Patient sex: M
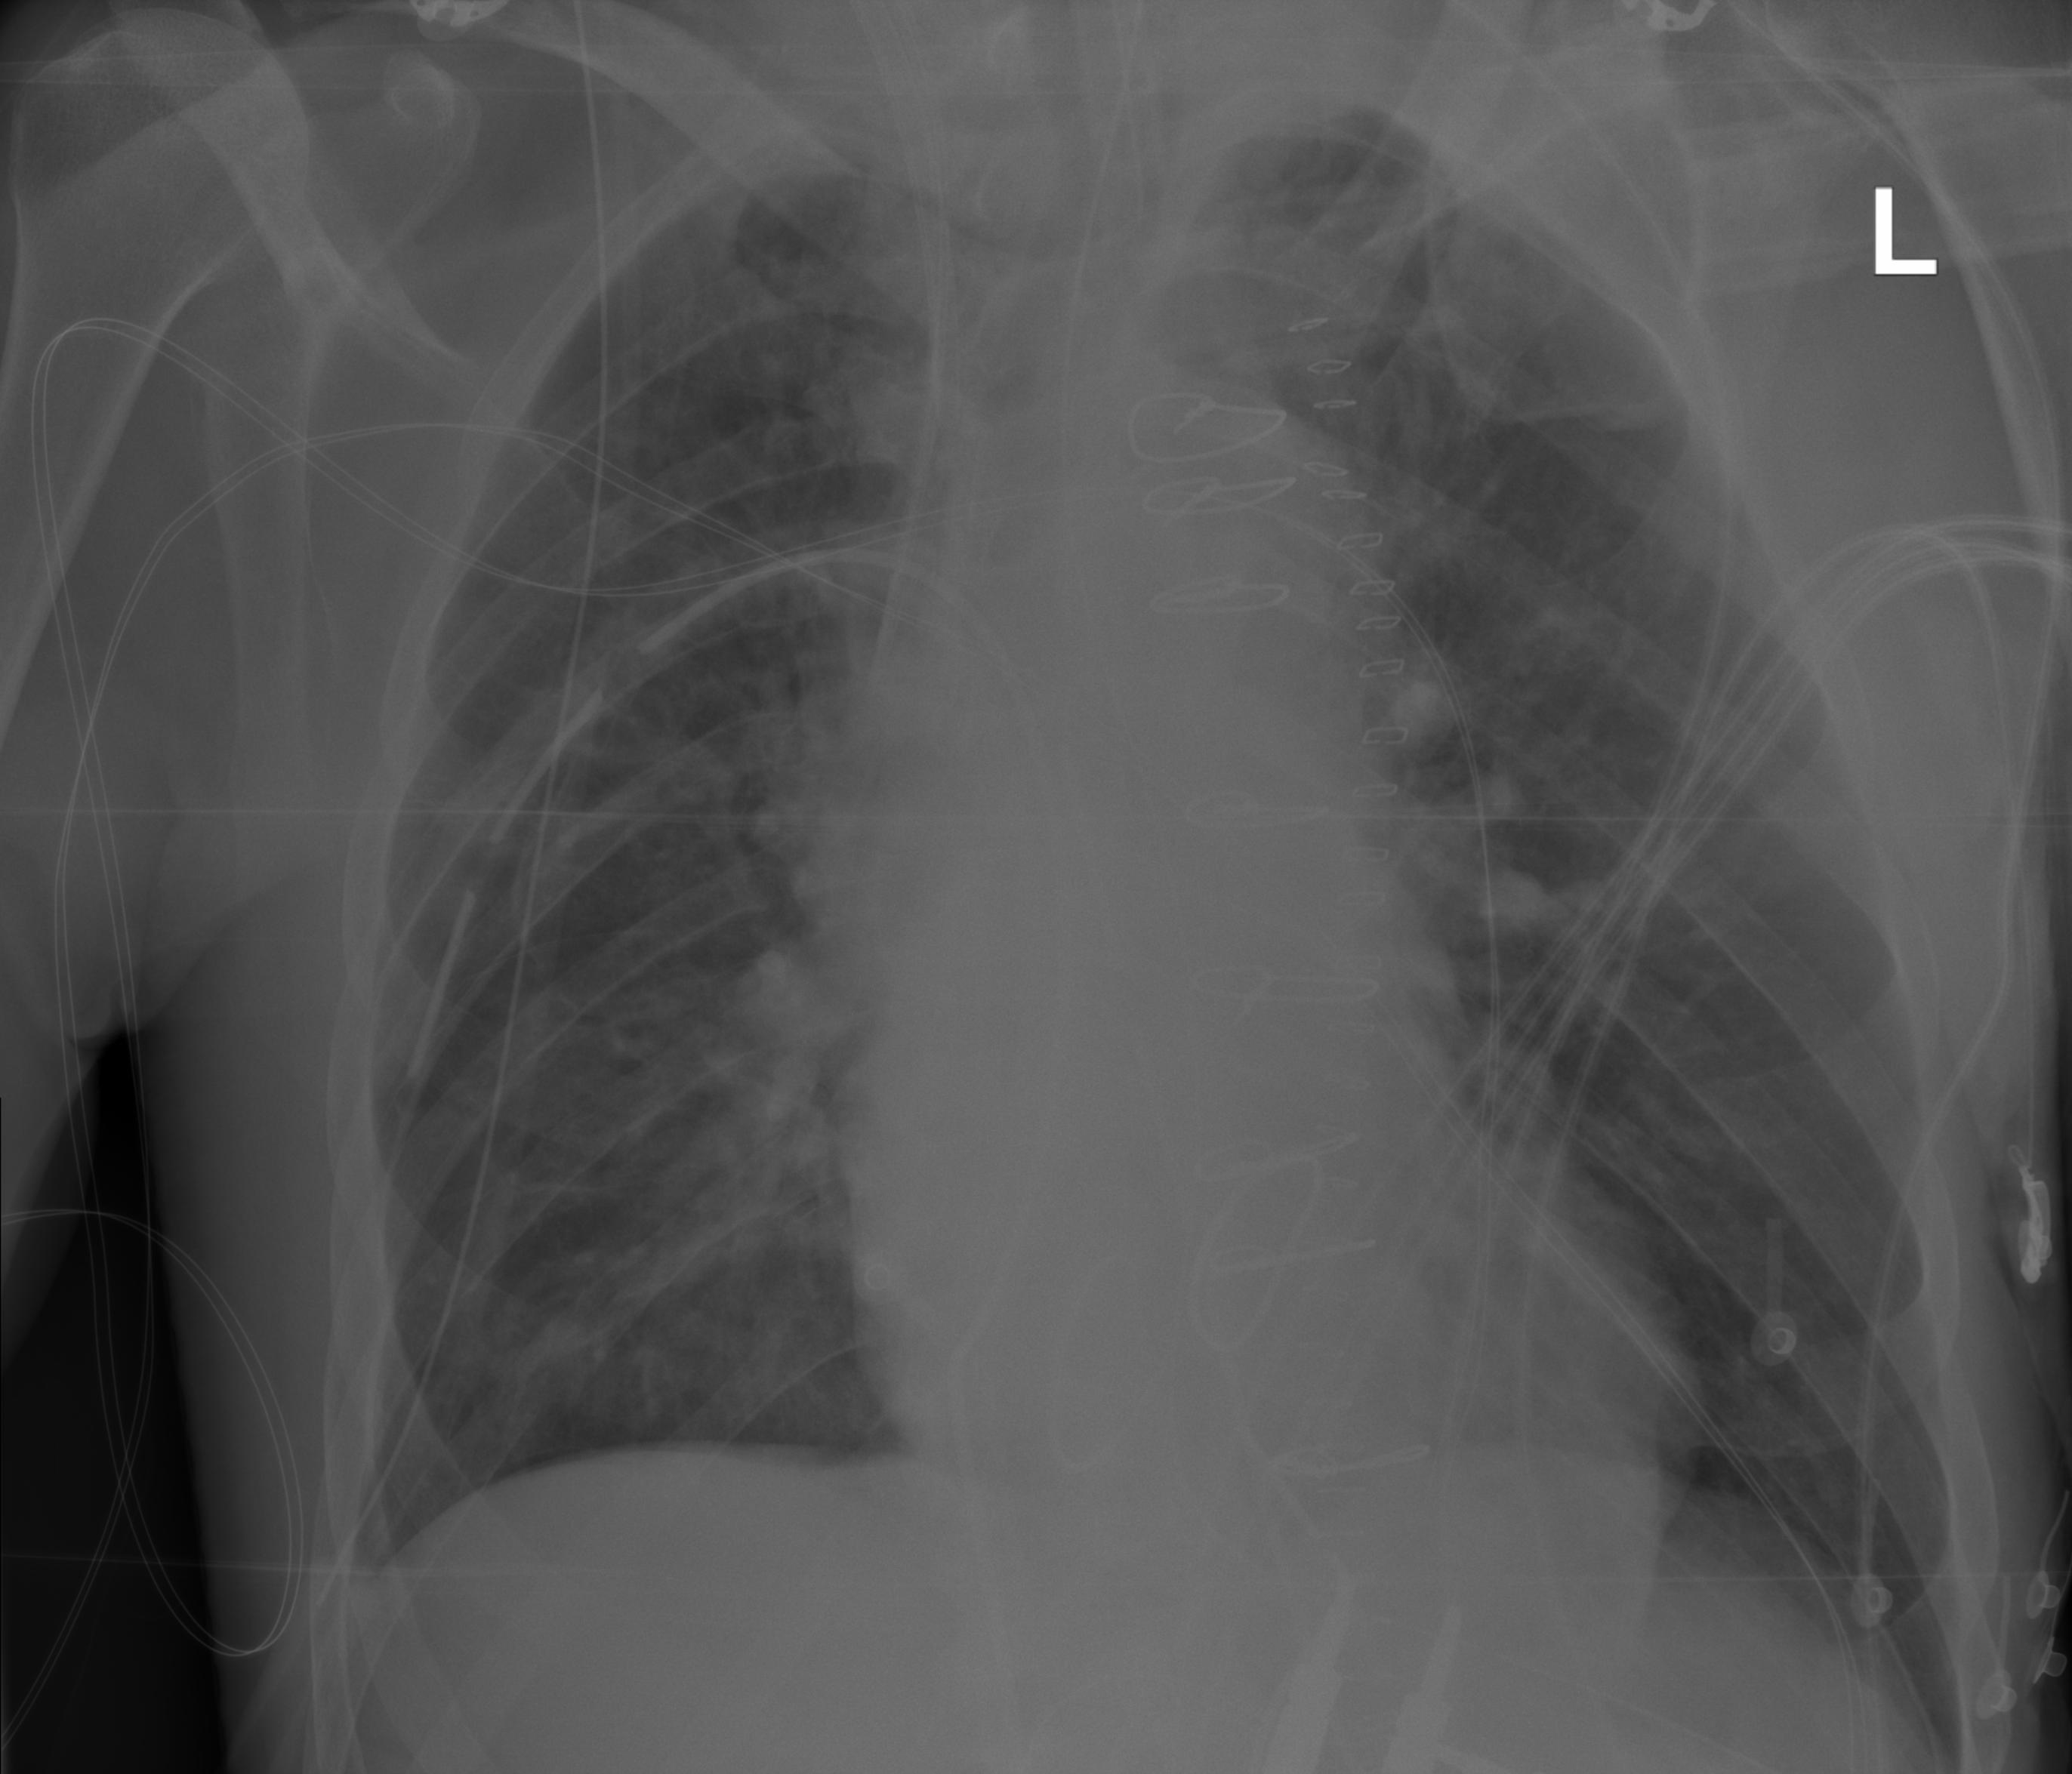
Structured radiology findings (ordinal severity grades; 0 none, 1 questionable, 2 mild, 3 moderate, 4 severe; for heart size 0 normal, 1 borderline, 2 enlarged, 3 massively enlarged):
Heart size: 0
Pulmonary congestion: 2
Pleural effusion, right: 1
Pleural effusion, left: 0
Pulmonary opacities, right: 0
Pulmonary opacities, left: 0
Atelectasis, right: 2
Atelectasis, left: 2